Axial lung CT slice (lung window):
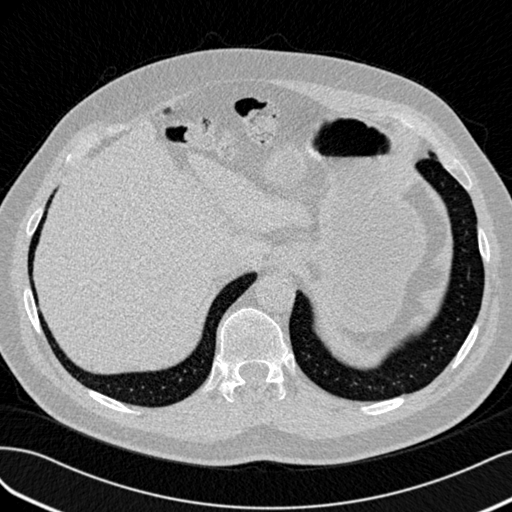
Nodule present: no